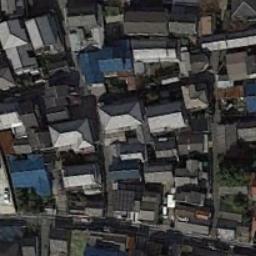
Label: residential